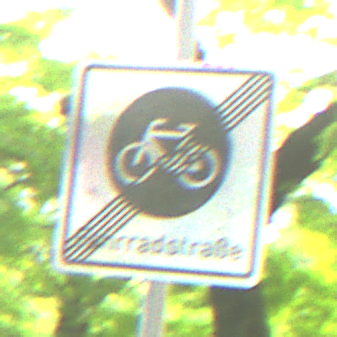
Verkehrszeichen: EndeFahrradstrasse
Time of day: MorningAfternoon
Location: Outdoor (RoadRail)
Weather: Clear
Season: NotSpecified
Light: Natural